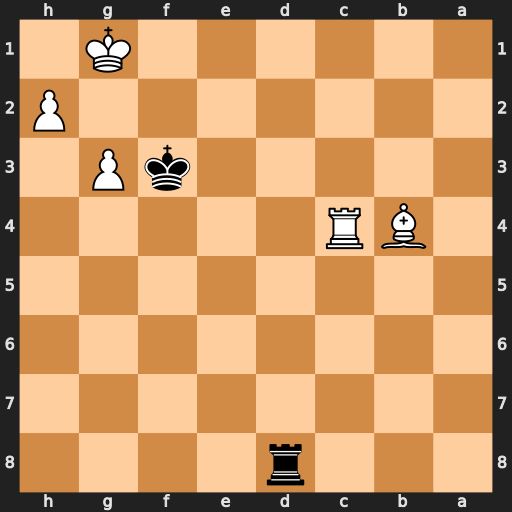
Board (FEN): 3r4/8/8/8/1BR5/5kP1/7P/6K1
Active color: b
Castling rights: -
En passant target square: -
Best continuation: Rd1+ Be1 Rxe1#